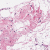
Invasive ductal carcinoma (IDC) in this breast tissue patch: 0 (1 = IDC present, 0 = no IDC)